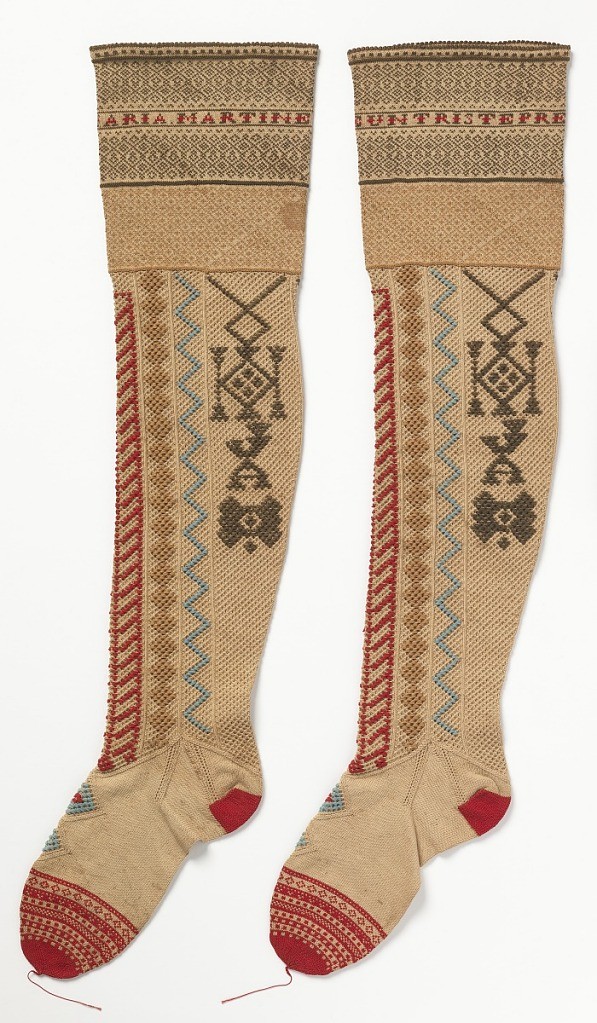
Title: Stockings
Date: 19th century
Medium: linen Technique: knitted
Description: Stockings with horizontal bands of decoration at the top. In one of the bands are the words "Regalo de un triste preso," which translates to "Gift of a sad prisoner." The other stocking has a band with the name: "Ana Maria Martinez." Just below are vertical bands with geometrical motifs in red, blue, light brown and black. Foot is white with a red heel and toe. Blue and red pattern on the instep.